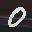
Label: 0